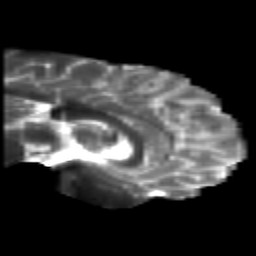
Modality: T2w
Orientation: sagittal
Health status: healthy
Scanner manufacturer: siemens
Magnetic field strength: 3 T
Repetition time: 10 s
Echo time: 0.092 s